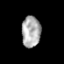
Tissue: prostate
Cell type: T cells
Senescence score: 0.3058
Nuclear area (px): 576
Mean DAPI intensity: 172.007